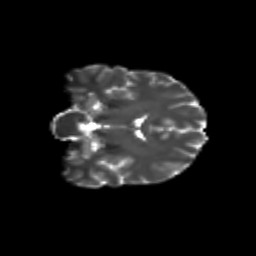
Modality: T2w
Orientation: coronal
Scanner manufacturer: siemens
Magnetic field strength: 3 T
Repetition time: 9.2 s
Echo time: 0.084 s